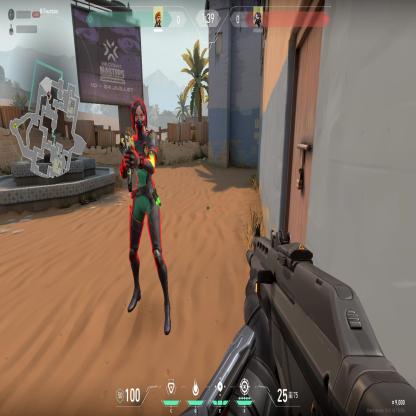
Label: enemy